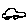
Label: car